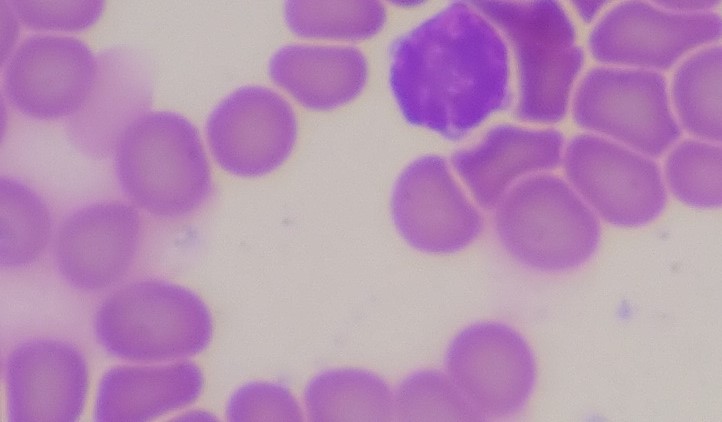
White blood cell type: Lymphocyte